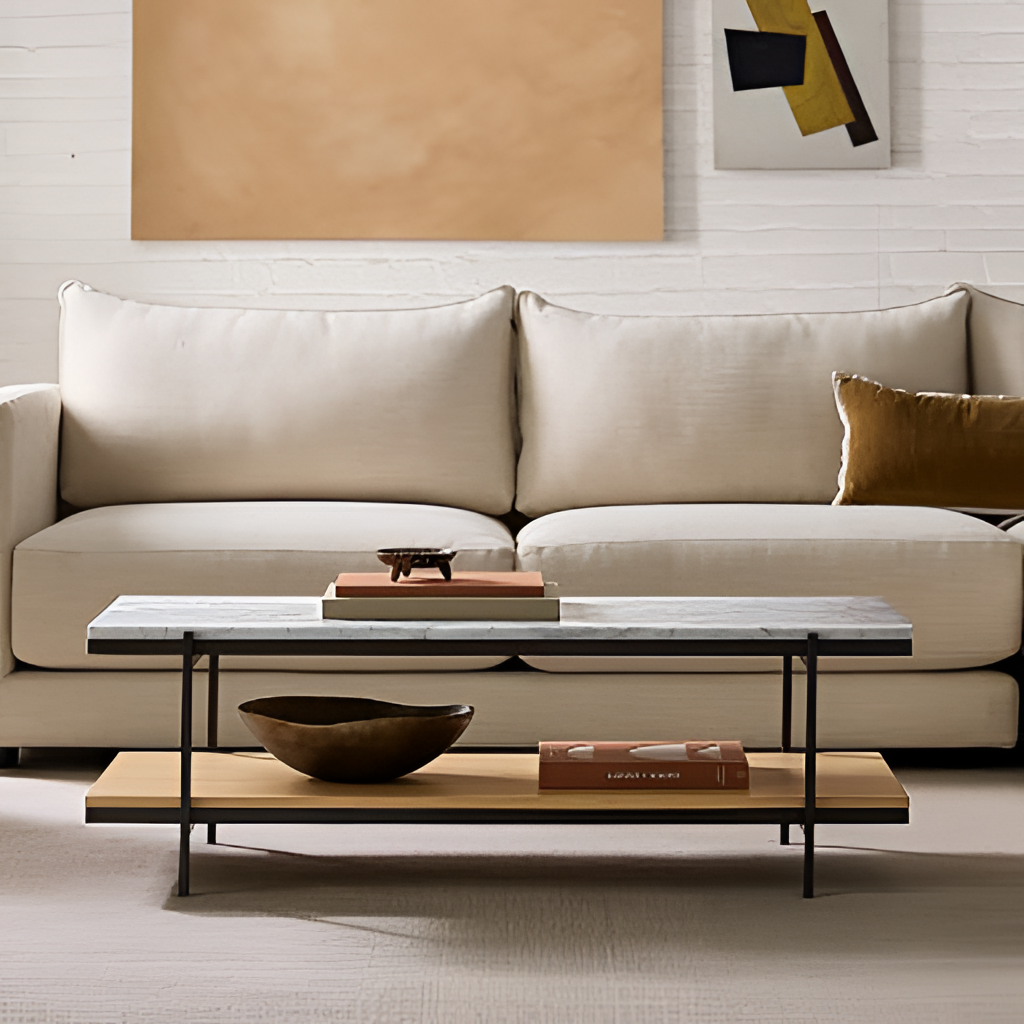
living room, beige fabric sofa, beige fabric flooring, with plain pattern, minimalist, brick wallpaper, with solid pattern